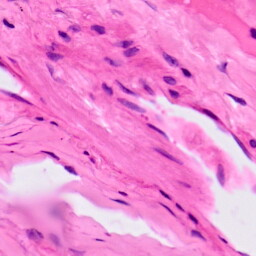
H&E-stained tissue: Lung